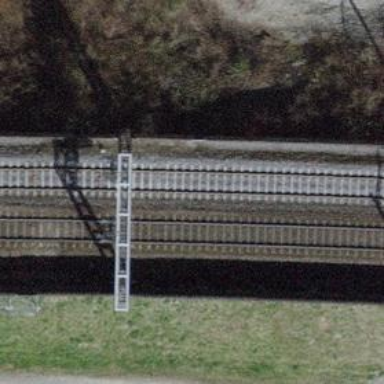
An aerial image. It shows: Railway track with contact line for electrification.